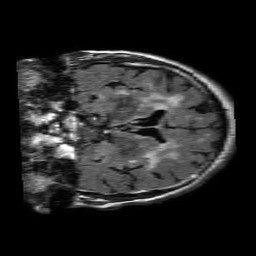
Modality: FLAIR
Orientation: coronal
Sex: female
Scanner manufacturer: philips
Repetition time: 11 s
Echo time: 0.125 s